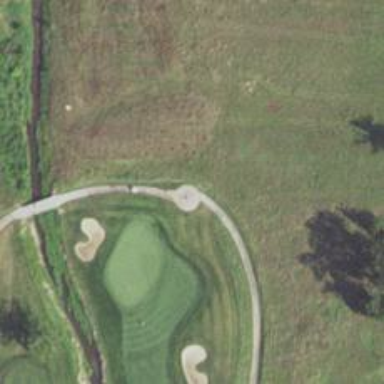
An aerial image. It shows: Path for both roads and golfers.